Question: I'm having trouble doing a query in LINQ. It's a very simple one in SQL.
Here are my tables:

Here is the query I want to convert to LINQ:
'''
SELECT * FROM Recipe WHERE IDRecipe IN (
SELECT IDRecipe FROM RecipeTag
INNER JOIN Tag ON Tag.IDTag = RecipeTag.IDTag
WHERE Name LIKE '%{0}%')
'''
Here is what I tried, but the problem is that strangely, the table RecipeTag doesn't exist in the context. It's seems to be in the Recipe but when I do db.Recipes.RecipeTag it doesn't exist...
'''
var recipeTag = from rt in db.RecipeTag
join tg in db.Tags on rt.IDTag equals tg.IDTag
where tg.Name.Contains(str)
select rt.IDRecipe;
IEnumerable<Recipe> recipesTemp3 = (from recipe in db.Recipes
where recipeTag.Contains(recipe.IDRecipe)
select recipe).ToList();
'''
I'm totaly new to LINQ so sorry if it's a very basic question but I can't find anywhere answers for this!
Thanks
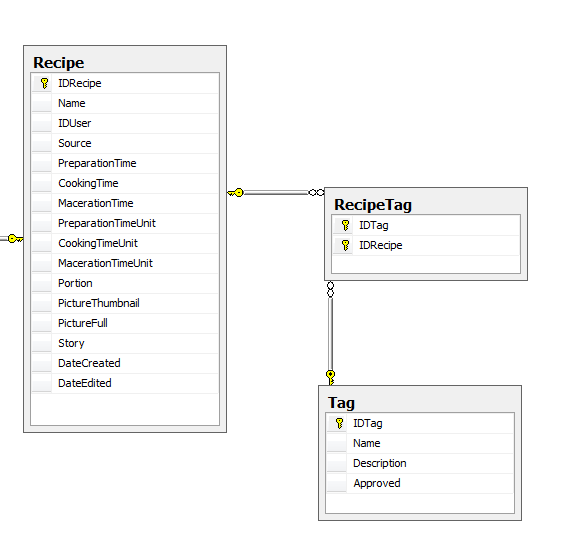
Answer: LINQ turns many-to-many relationships into collection properties on each outer table.
You don't need the middle table at all.
Instead,
'''
from recipe in db.Recipes
where recipe.RecipeTags.Any(t => t.Name.Contains(str))
select recipe
'''
Or, more simply:
'''
from tag in db.RecipeTags
where tag.Name.Contains(str)
from recipe in tag.Recipes
select recipe
'''